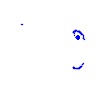
Particle: electron